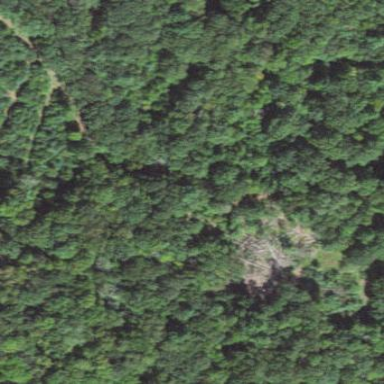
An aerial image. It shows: Mixed leaf woodland.